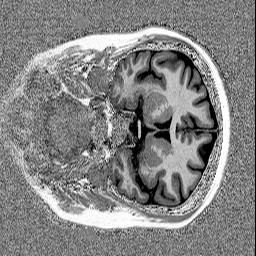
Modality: UNIT1
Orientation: coronal
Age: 68
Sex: female
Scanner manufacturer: siemens
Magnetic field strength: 3 T
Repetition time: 5 s
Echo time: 0.00298 s